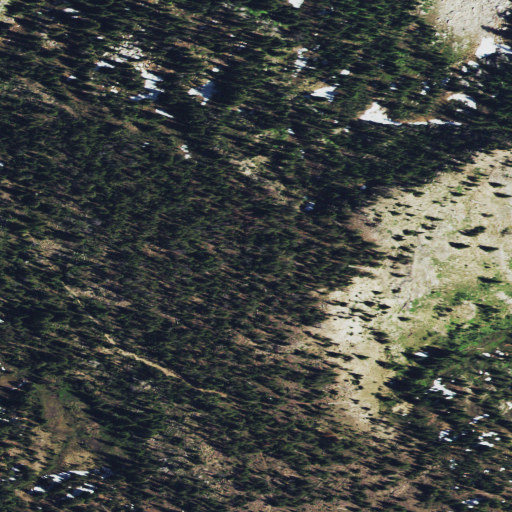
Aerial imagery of cliff(s) in Idaho named Plummer Point containing evergreen forest, shrub, and grassland